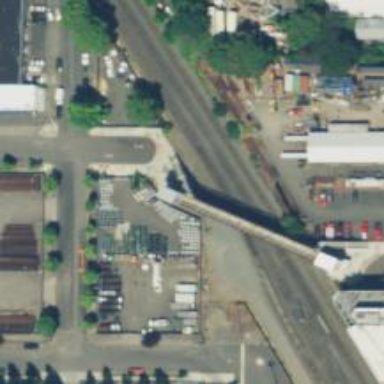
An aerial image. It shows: Railway yard used for servicing trains.